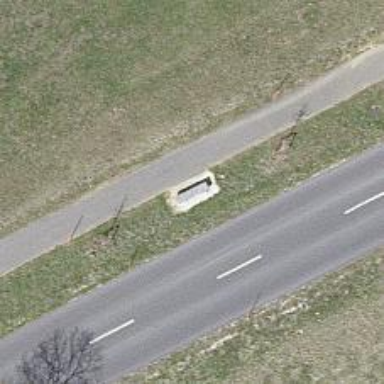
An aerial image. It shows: Bench.